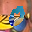
Label: 0